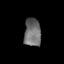
Tissue: skin
Cell type: Epithelial cells
Senescence score: 0.2703
Nuclear area (px): 456
Mean DAPI intensity: 112.419